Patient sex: M
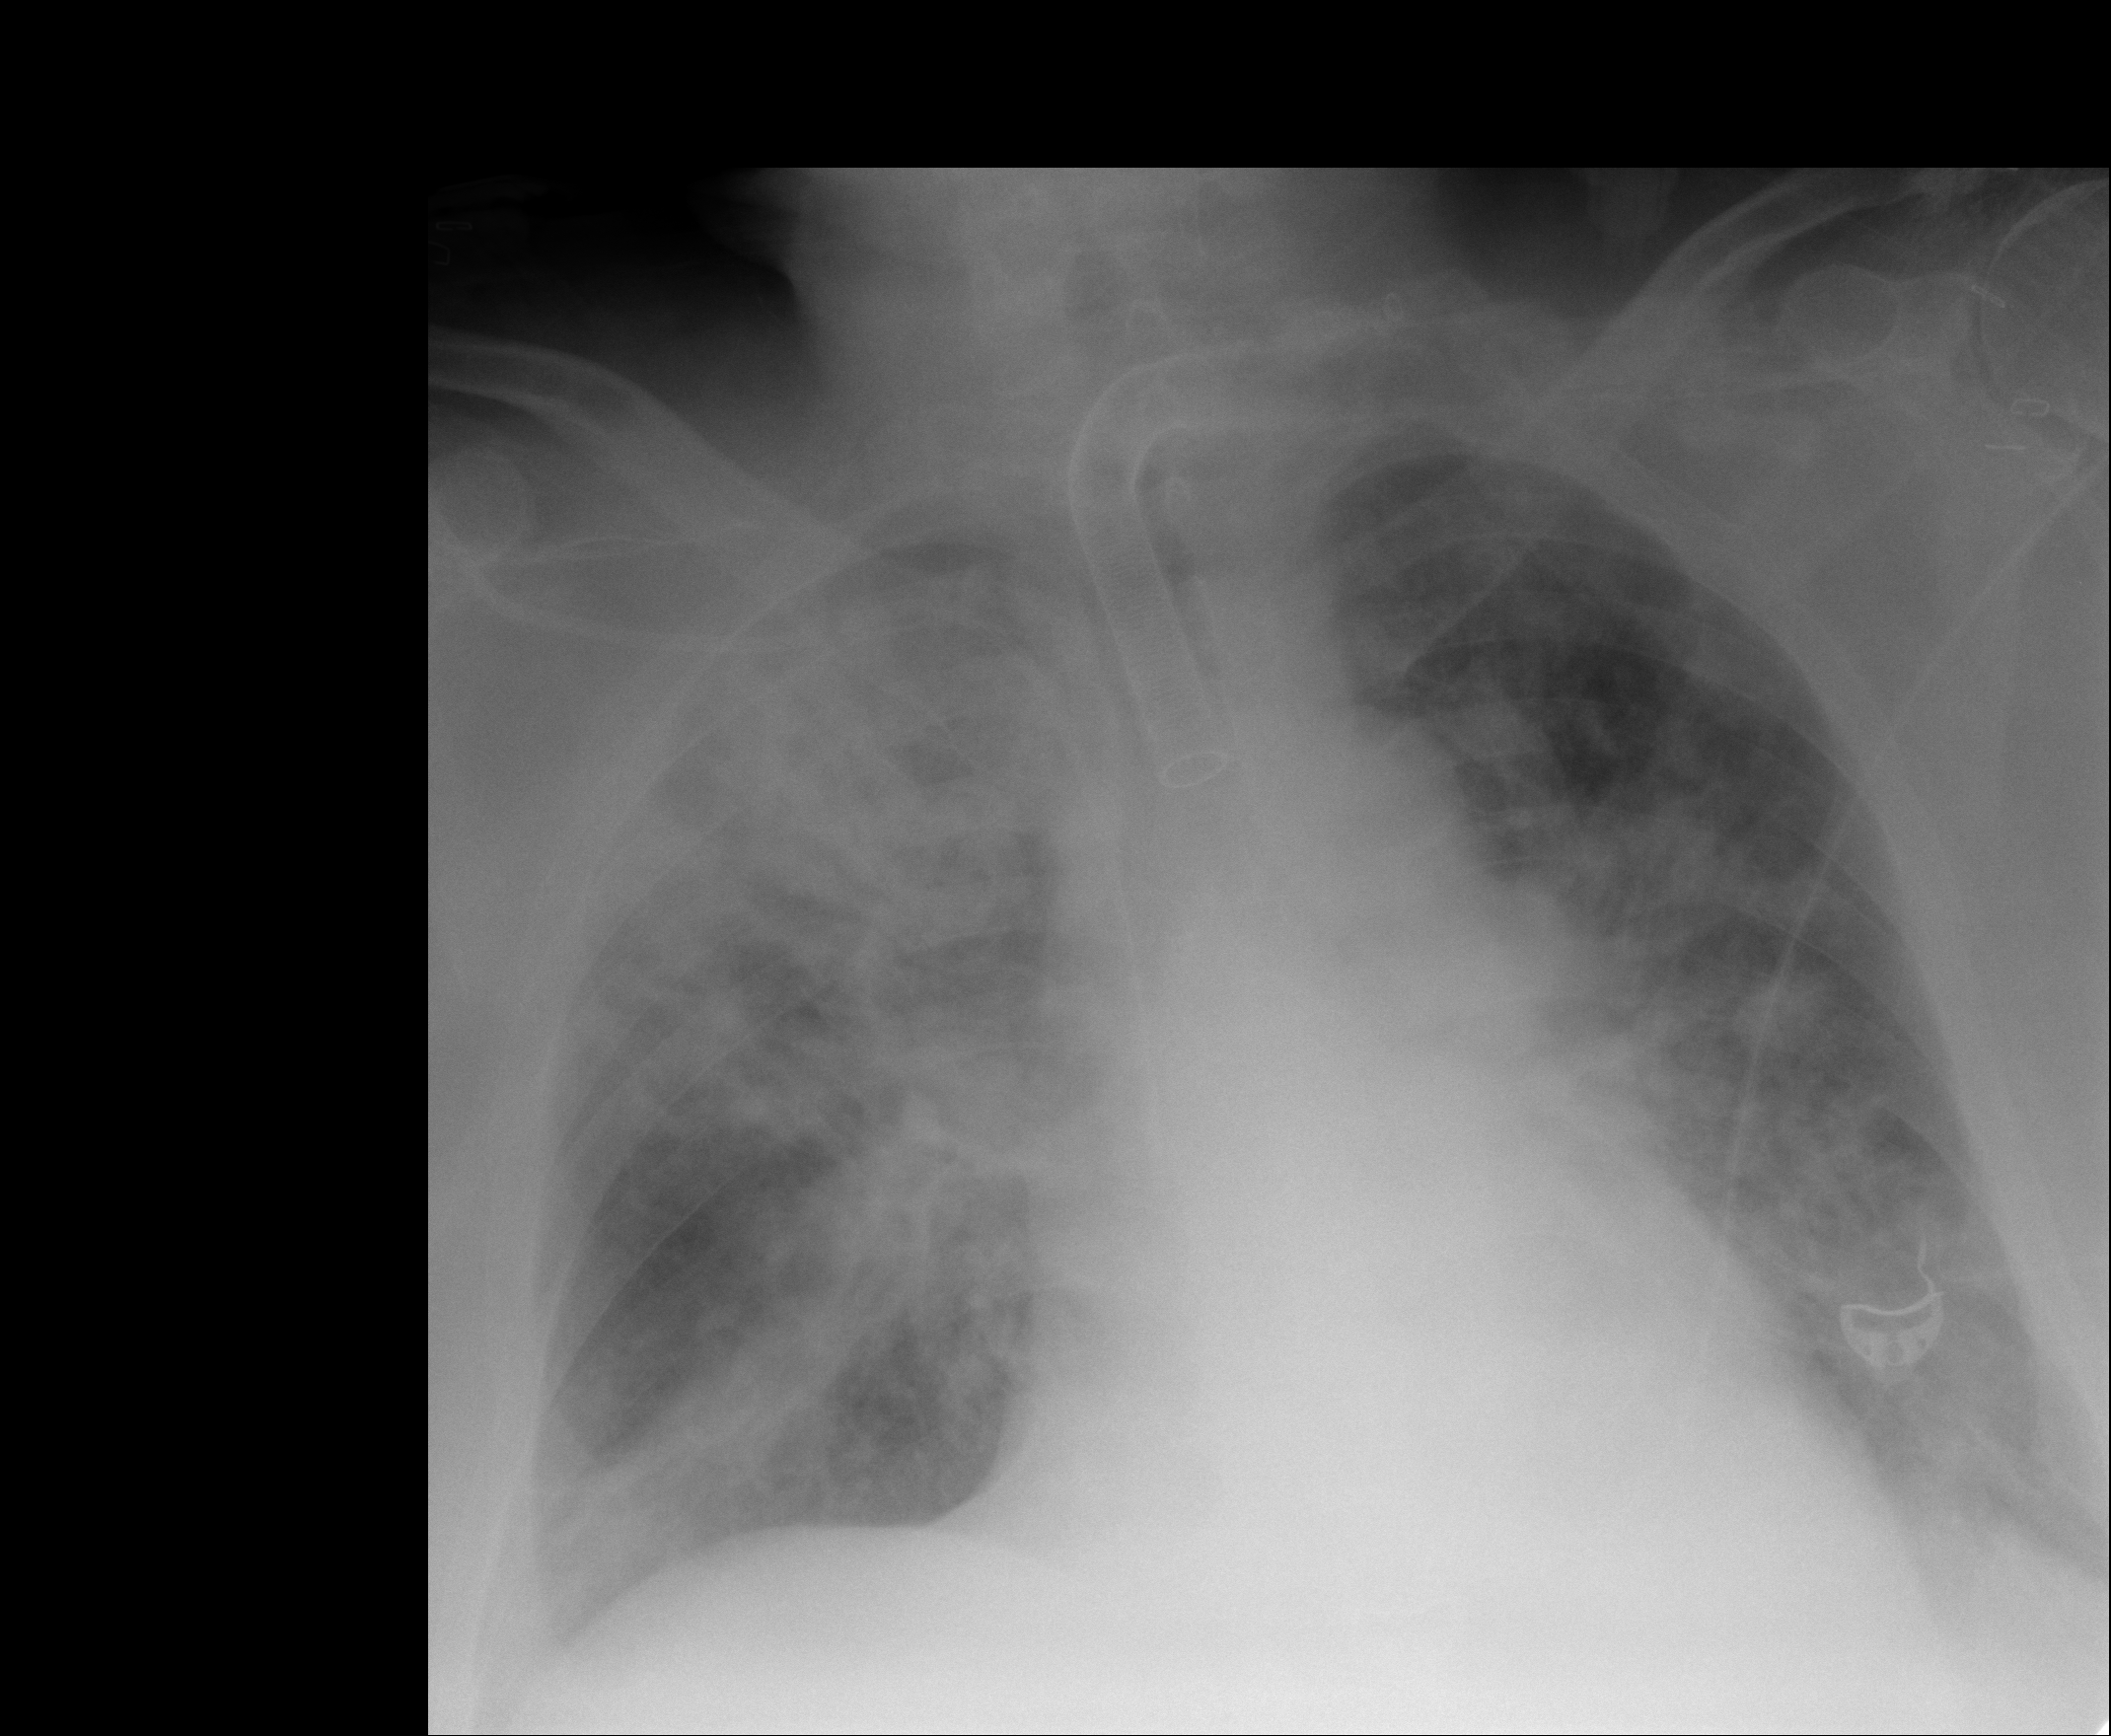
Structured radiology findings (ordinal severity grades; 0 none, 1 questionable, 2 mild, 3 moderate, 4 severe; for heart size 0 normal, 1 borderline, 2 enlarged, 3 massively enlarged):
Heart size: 0
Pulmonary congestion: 2
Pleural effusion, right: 0
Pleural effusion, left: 1
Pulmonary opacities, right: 3
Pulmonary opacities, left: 2
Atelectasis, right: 3
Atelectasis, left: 2